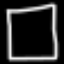
Label: square